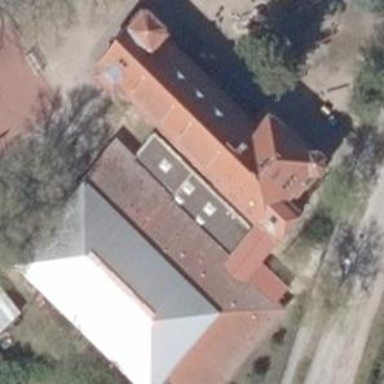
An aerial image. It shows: School.